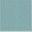
Piece: xx